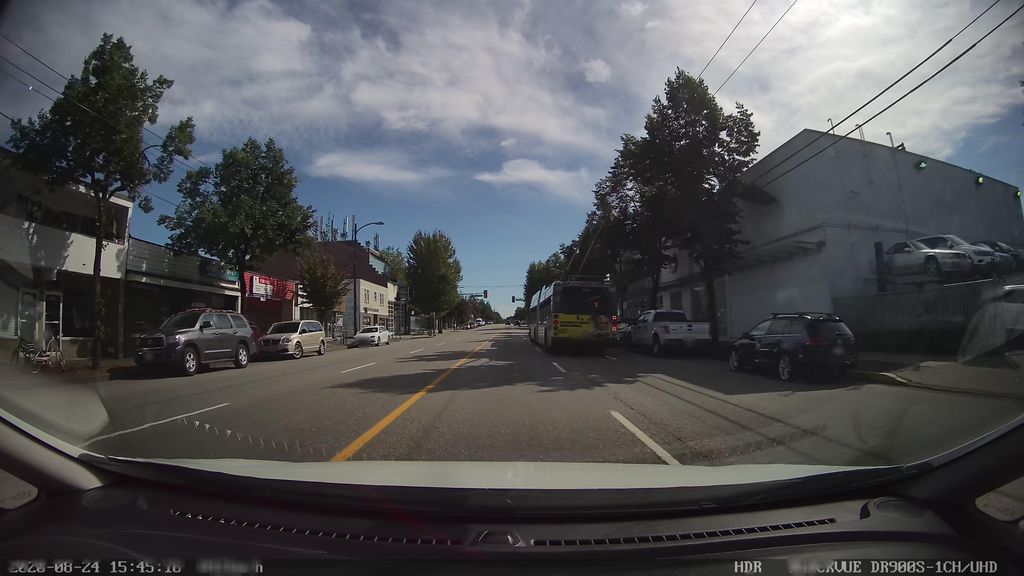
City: vancouver